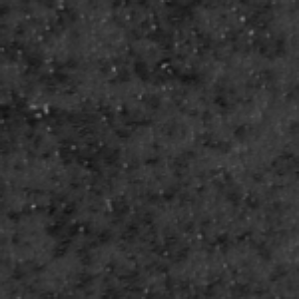
Label: frost